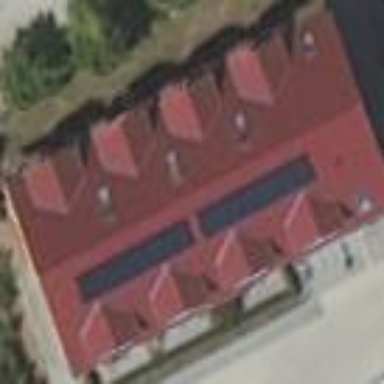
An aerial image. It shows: Guest house building designed for tourism.